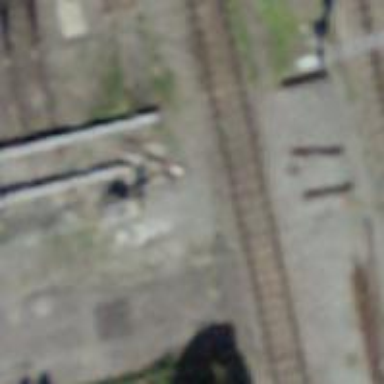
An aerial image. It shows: Railway buffer stop.